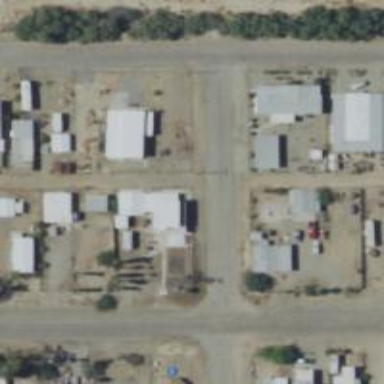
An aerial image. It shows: Alleyway designated as service road.